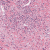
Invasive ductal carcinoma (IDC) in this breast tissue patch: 1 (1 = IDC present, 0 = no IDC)